Field crop: maize
Growth stage: 2
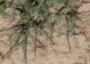
Species: salsola